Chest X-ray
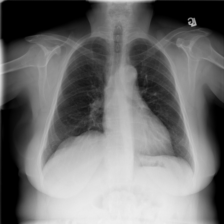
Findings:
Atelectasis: negative
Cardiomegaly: negative
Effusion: negative
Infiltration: negative
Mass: negative
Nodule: negative
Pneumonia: negative
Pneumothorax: negative
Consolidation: negative
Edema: negative
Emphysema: negative
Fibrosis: negative
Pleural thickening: negative
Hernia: negative